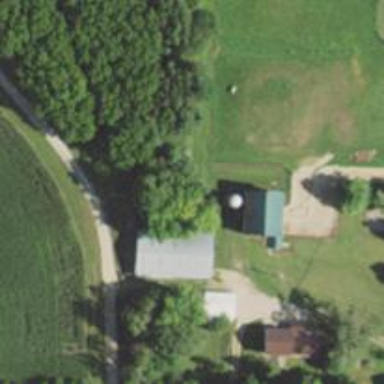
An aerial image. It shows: Silo.